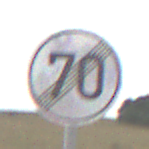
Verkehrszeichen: EndeGeschwindigkeit70
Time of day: Midday
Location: Outdoor (Nature)
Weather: PartlyCloudy
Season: NotSpecified
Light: Natural